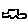
Label: car